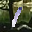
Label: 1